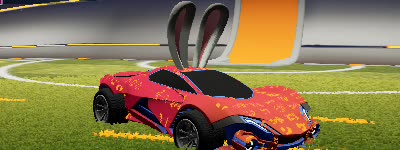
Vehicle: werewolf